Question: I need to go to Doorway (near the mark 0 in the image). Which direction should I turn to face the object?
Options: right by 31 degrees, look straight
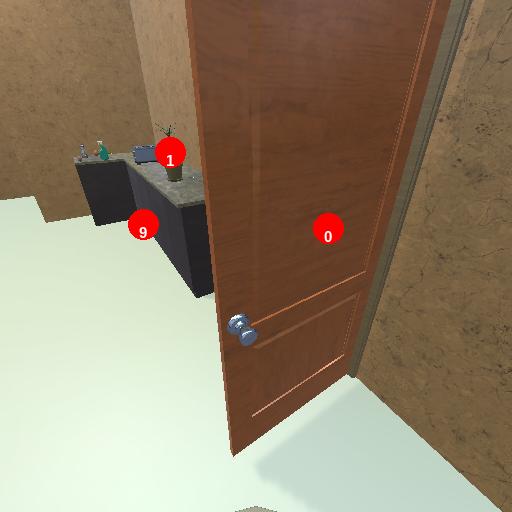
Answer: right by 31 degrees